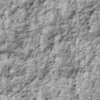
Label: not_dusty